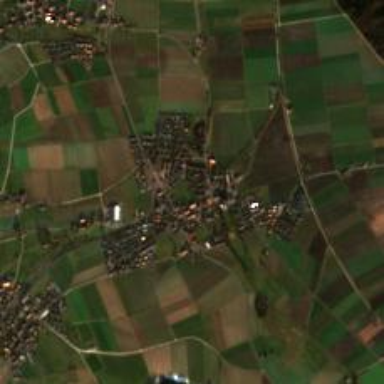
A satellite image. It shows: Village.